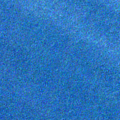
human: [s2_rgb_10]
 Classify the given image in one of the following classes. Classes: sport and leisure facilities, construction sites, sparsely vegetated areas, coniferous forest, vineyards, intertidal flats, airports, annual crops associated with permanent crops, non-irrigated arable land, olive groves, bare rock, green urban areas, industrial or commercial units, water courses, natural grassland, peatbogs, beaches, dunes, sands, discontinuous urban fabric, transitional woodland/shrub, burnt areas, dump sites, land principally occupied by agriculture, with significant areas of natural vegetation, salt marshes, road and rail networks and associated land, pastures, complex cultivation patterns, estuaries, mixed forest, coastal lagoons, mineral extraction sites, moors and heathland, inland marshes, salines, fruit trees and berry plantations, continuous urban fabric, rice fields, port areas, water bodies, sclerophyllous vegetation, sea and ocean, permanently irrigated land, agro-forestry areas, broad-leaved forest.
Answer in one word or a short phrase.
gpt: sea and ocean